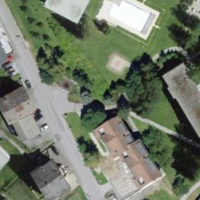
EUNIS habitat code: 54
Species observed at this site:
Phoenicurus ochruros
Parus major